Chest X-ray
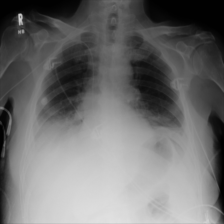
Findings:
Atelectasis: negative
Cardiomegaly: negative
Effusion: negative
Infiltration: negative
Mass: negative
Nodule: negative
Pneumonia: negative
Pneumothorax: negative
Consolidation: negative
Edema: negative
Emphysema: negative
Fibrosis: negative
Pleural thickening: negative
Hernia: negative